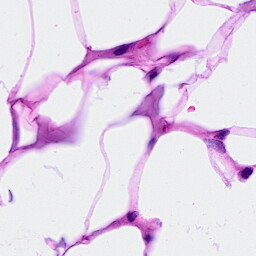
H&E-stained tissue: Breast